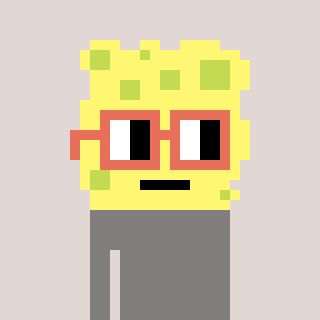
a pixel art character with square orange glasses, a sponge-shaped head and a bluegrey-colored body on a warm background